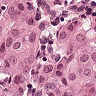
Metastatic tissue present: yes